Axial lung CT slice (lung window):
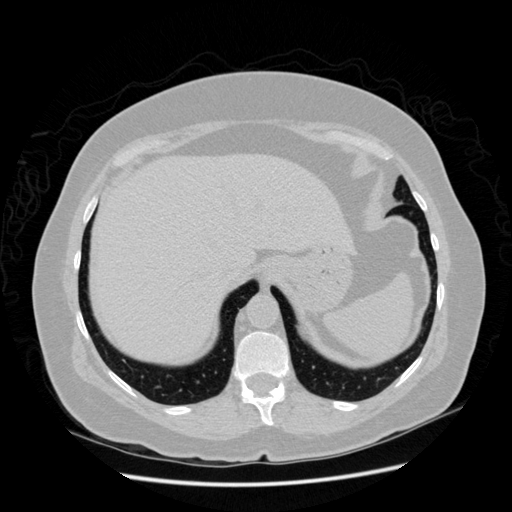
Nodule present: no